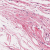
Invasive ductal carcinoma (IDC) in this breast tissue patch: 0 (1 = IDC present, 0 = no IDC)